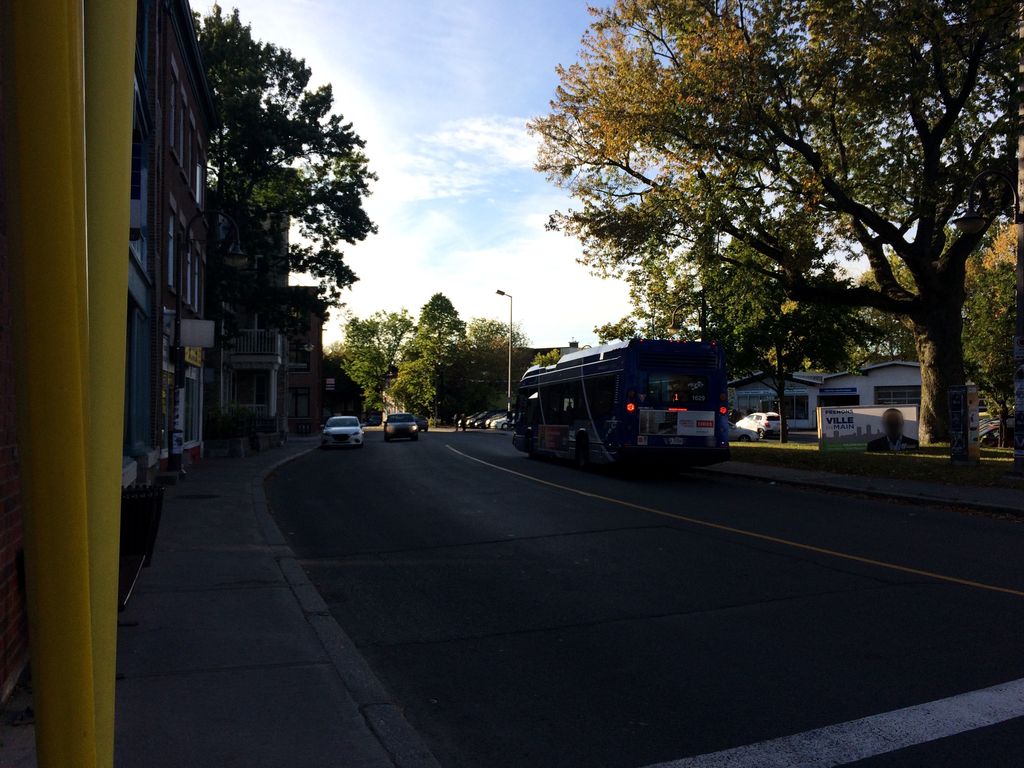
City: quebec_city